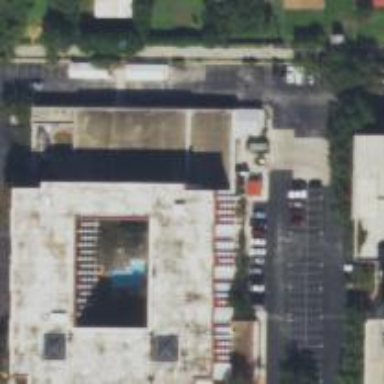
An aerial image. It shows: Hotel building.